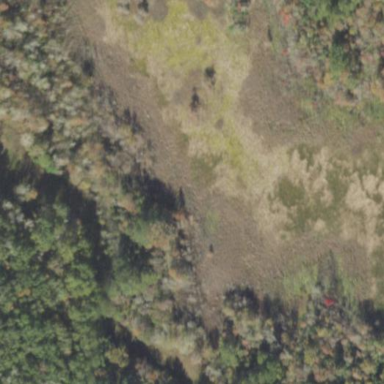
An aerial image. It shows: Swampy wetland area.